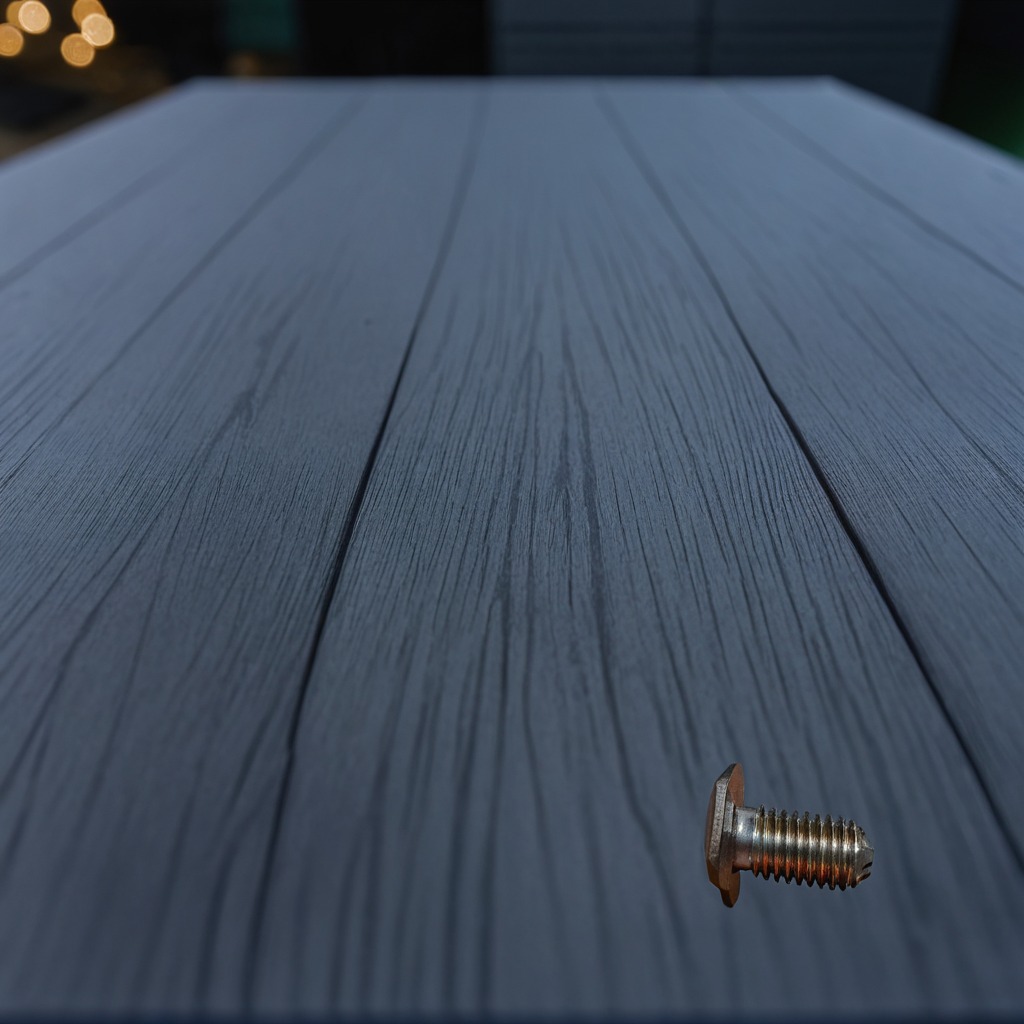
A metal screw is lying on the old table.